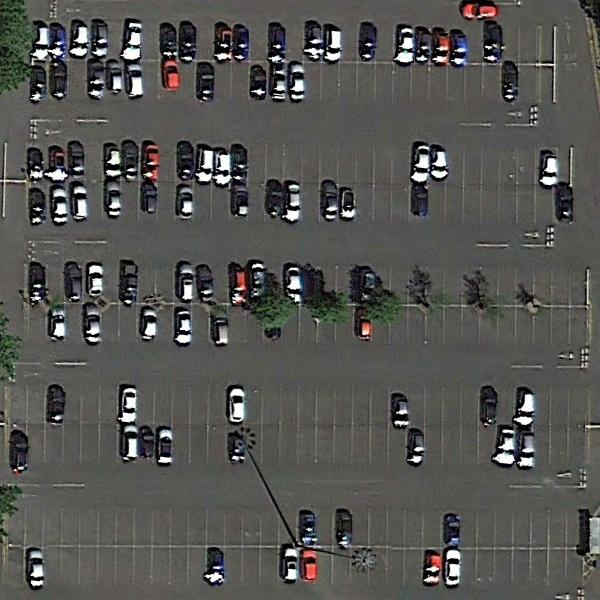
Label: Parking